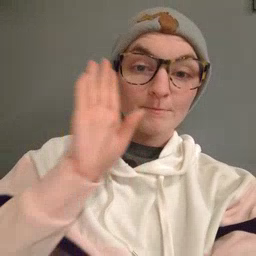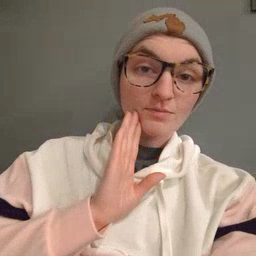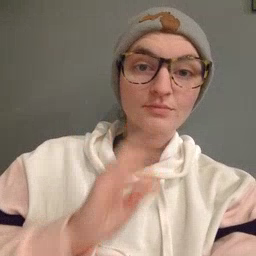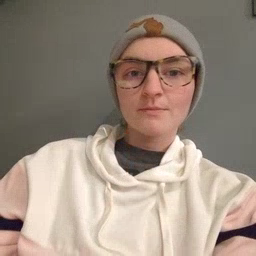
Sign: brown